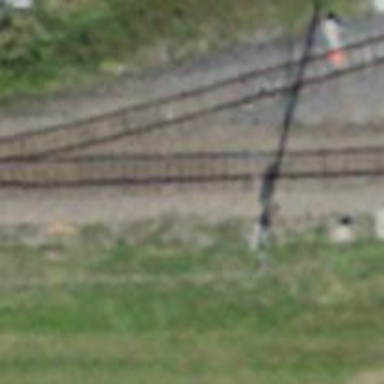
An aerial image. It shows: Power pole.